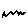
Label: zigzag